Question: I'm trying to align the seekbar to the top of a view, but i can't center it with the thumb.
Is there some kind of "alignCenter" with the RelativeLayout children.
Here's a sample of my xml code :
'''
<RelativeLayout
android:id="@+id/rl_fragment_audio_player"
android:layout_width="match_parent"
android:layout_height="wrap_content"
android:layout_alignParentBottom="true"
android:background="@color/black_transparent"
android:padding="5dp"
android:visibility="gone" >
<TextView
android:id="@+id/tv_fragment_audio_begin"
android:layout_width="wrap_content"
android:layout_height="wrap_content"
android:layout_alignParentLeft="true"
android:layout_centerVertical="true"
android:textColor="@color/white" />
<TextView
android:id="@+id/tv_fragment_audio_end"
android:layout_width="wrap_content"
android:layout_height="wrap_content"
android:layout_alignParentRight="true"
android:layout_centerVertical="true"
android:textColor="@color/white" />
<Button
android:id="@+id/btn_fragment_audio_play"
android:layout_width="40dp"
android:layout_height="40dp"
android:layout_centerInParent="true"
android:background="@drawable/btn_play"
android:visibility="gone" />
</RelativeLayout>
<SeekBar
android:id="@+id/sb_fragment_audio"
android:layout_width="fill_parent"
android:layout_height="wrap_content"
android:visibility="gone"
android:layout_above="@id/rl_fragment_audio_player" />
'''
For example, Google Play Music does it.

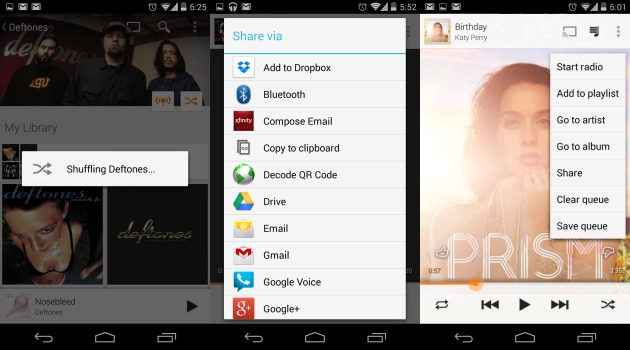
Answer: As you said the height of your seekbar might vary, unless you specify it different. Here is how you can make sure it fits all, always.
'''
android:layout_above="@id/rl_fragment_audio_player"
'''
is setting your seekbar bottom above rl_fragment_audio_player top. There is no direct method to specify centerAlignWith but I would remove the space it occupies within it's parent. To know the height of the seekbar you must wait until the global layout has changed. This code should be placed inside your onCreateView
'''
sb = (SeekBar) rootView.findViewById(R.id.sb_fragment_audio);
sb.getViewTreeObserver().addOnGlobalLayoutListener(
new ViewTreeObserver.OnGlobalLayoutListener(){
@Override
public void onGlobalLayout() {
sb.getViewTreeObserver().removeOnGlobalLayoutListener(this);
RelativeLayout.LayoutParams params = (RelativeLayout.LayoutParams) sb.getLayoutParams();
params.setMargins(0, - sb.getHeight() / 2, 0, - sb.getHeight() / 2);
sb.setLayoutParams(params);
// I suggest you set the seekbar visible after this so that it won't jump
}
});
'''
The last view in the xml will be in the front. Therefore make sure your seekbar is added after the the other views. Like this
'''
<RelativeLayout
android:id="@+id/rl_fragment_audio_player"
android:layout_width="match_parent"
android:layout_height="wrap_content"
android:layout_alignParentBottom="true" >
// your bottom panel
</RelativeLayout>
<View
android:id="@+id/image_above"
android:layout_width="wrap_content"
android:layout_height="wrap_content"
android:layout_above="@id/rl_fragment_audio_player" />
<SeekBar
android:id="@+id/sb_fragment_audio"
android:layout_width="match_parent"
android:layout_height="wrap_content"
android:layout_below="@id/image_above" />
'''